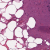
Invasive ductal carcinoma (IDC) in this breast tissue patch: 0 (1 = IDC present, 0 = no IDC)